Question: I hava install java8

but 'java -version' output:
'''
java -version
java version "1.6.0_65"
Java(TM) SE Runtime Environment (build 1.6.0_65-b14-466.1-11M4716)
Java HotSpot(TM) 64-Bit Server VM (build 20.65-b04-466.1, mixed mode)
'''
How to use latest version?
Thanks.
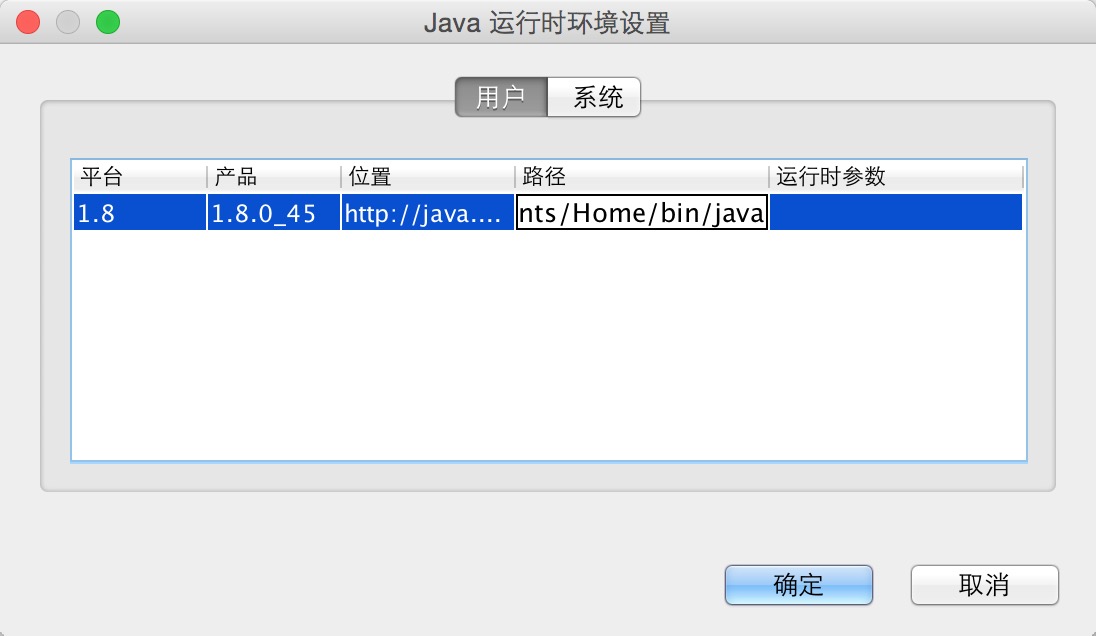
Answer: Check out <URL> to change your java home path to the java 8 home